The image shows the envelope spectrum of a rolling-element bearing's vibration signal, with the characteristic fault frequencies (BPFO outer race, BPFI inner race, BSF ball, FTF cage) marked as reference lines. Diagnose the bearing from this image, choosing from: normal, inner_race, outer_race, ball.
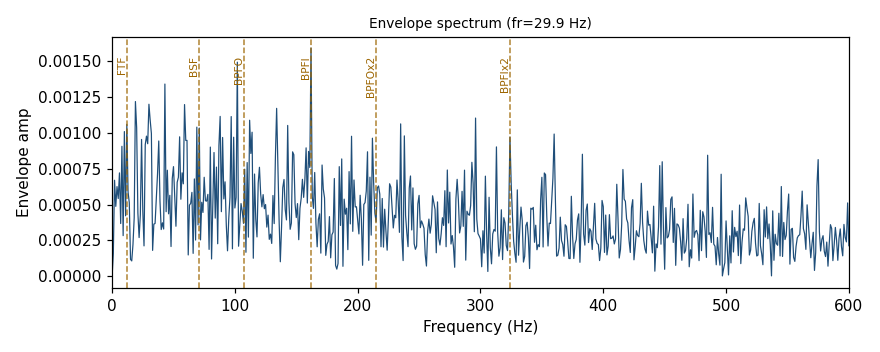
Answer: normal